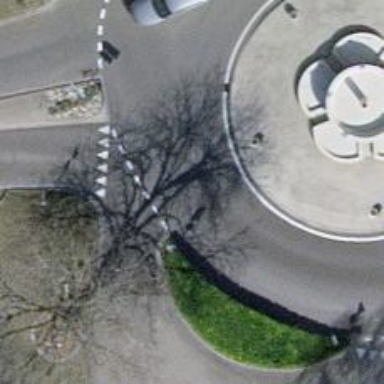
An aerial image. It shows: Secondary road around roundabout.